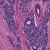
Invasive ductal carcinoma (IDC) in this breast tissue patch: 0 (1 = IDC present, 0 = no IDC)